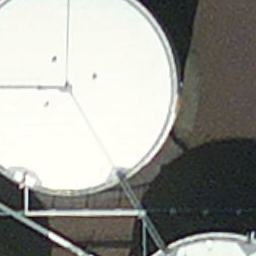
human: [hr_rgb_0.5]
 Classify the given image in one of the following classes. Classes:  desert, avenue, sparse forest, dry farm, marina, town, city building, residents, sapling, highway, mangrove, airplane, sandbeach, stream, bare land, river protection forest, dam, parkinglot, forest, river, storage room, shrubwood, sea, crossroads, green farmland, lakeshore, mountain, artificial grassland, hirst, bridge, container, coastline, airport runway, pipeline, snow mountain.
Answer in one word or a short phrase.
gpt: storage room